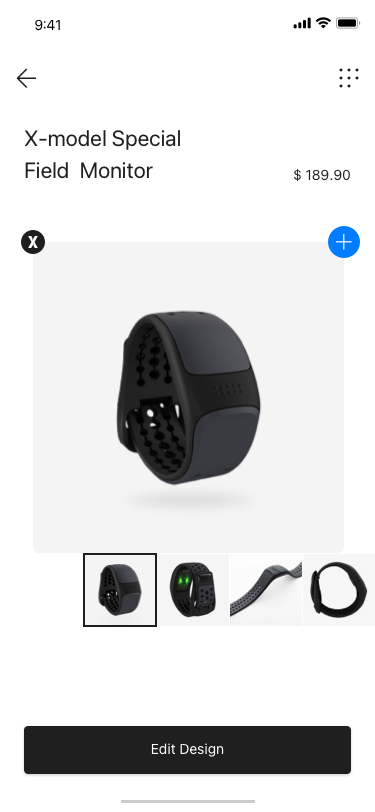
Text in this UI design:
X-model Special Field  Monitor
$ 189.90